Question: I need to perform a filter search with dynamic fields and i am not sure about the best way to do this.
We have a lot of documents with different fields and would like these to be used like a filter search.
Can someone point me in the right direction?

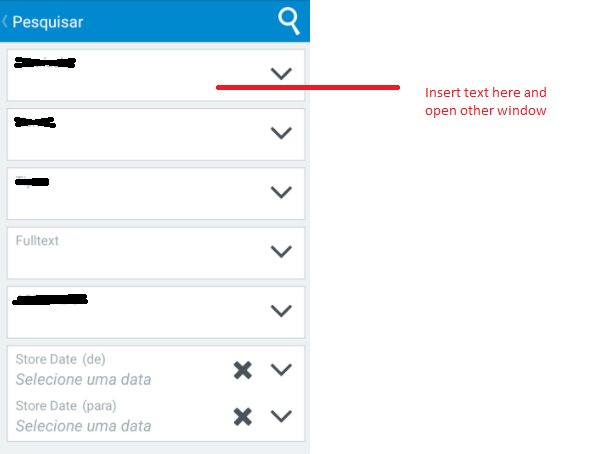
Answer: If you are using MVVM pattern. Here are the steps:
- 'ObservableCollection<ItemType>'- 'SelectedType1, SelectedType2'- - 'ObservableCollection<SearchResultType> SearchResults'- 'SearchCommand''Search'- 'Search'- 'SearchResults'- 'SearchResults''ListView.ItemsSource'- 'SearchCommand'
Happy coding!